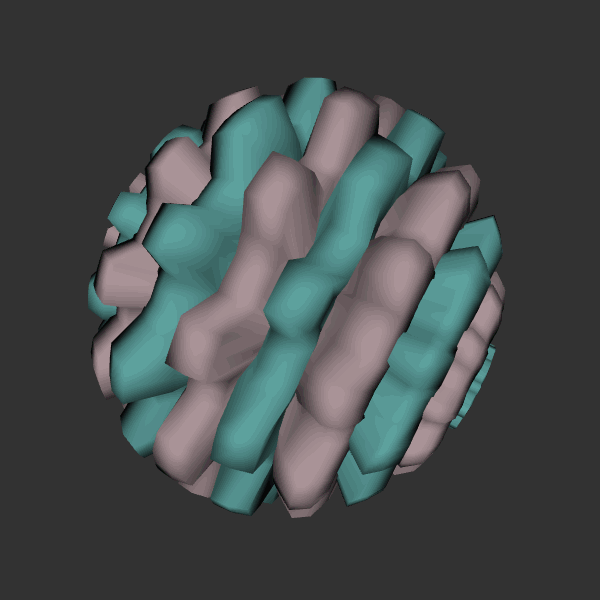
Background: dark